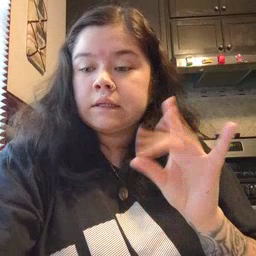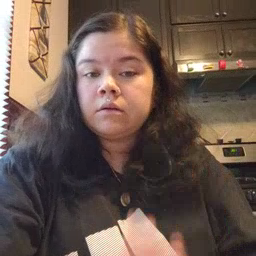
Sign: sticky